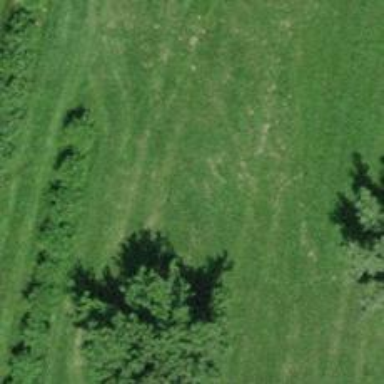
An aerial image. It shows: Row of trees in natural setting.